Field crop: maize
Growth stage: 1
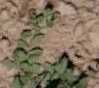
Species: convolvulus